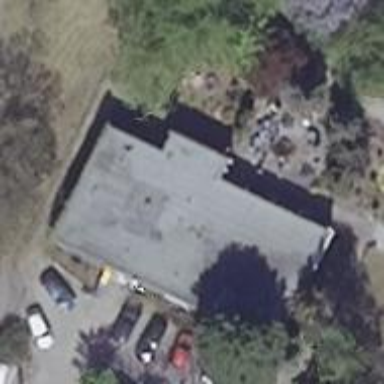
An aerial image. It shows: Restaurant.